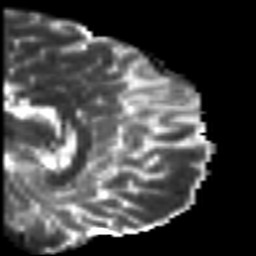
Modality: T2w
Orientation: sagittal
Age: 35
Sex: male
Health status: healthy
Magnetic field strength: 3 T
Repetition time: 7 s
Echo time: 0.0926 s